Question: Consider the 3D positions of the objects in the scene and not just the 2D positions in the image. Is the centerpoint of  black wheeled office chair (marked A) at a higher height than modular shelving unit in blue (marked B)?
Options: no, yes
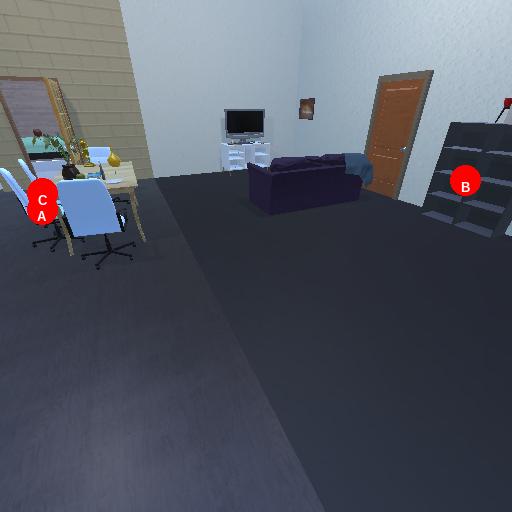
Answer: no